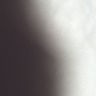
Metastatic tissue present: no